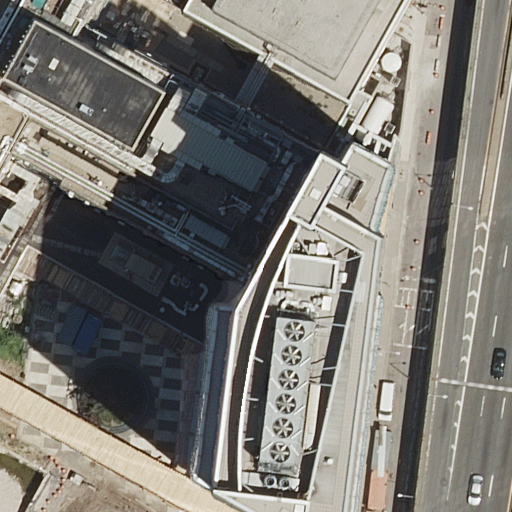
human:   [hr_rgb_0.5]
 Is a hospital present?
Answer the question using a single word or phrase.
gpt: yes

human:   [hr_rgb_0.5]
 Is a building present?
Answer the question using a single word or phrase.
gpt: yes

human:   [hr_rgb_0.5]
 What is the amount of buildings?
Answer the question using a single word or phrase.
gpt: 3

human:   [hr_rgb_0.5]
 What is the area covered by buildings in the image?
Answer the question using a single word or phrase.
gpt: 4862m2

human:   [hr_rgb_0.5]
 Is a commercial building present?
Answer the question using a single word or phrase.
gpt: no

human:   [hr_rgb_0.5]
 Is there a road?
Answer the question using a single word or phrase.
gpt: yes

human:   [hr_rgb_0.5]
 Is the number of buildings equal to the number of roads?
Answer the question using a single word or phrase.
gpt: no

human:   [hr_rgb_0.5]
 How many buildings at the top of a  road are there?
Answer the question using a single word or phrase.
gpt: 1

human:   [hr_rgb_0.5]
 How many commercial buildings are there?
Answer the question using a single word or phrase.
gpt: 0

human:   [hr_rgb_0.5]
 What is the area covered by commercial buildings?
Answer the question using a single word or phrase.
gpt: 0m2

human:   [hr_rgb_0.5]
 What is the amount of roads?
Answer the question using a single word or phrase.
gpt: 5

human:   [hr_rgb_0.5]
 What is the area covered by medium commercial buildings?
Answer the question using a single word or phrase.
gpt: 0m2

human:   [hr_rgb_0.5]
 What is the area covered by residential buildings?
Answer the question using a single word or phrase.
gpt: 4862m2

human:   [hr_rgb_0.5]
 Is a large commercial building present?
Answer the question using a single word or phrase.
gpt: no

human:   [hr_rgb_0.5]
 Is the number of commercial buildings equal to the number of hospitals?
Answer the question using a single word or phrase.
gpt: no

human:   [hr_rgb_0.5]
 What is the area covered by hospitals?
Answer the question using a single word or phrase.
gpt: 9968m2

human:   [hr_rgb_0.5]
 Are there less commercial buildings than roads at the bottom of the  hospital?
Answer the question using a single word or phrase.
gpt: yes

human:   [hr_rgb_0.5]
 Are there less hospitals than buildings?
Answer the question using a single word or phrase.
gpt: yes

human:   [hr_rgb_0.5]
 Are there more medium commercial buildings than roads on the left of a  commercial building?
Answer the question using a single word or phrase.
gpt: no

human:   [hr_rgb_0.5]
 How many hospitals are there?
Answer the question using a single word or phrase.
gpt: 1

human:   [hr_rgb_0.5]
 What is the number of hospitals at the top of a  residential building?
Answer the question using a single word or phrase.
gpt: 1

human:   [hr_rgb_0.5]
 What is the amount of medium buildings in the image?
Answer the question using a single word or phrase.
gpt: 0

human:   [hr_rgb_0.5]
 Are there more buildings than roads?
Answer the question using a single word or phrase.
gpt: no

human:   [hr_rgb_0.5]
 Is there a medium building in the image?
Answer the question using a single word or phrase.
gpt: no

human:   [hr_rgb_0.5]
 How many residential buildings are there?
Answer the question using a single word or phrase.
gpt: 3

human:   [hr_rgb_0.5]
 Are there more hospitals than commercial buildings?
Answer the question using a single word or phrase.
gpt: yes

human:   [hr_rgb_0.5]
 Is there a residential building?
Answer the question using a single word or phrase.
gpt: yes

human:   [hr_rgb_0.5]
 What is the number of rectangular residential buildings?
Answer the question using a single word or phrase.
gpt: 0

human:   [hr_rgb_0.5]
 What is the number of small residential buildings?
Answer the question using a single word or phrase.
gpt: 0

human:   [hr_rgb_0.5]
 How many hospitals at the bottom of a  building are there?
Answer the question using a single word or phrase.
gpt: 0

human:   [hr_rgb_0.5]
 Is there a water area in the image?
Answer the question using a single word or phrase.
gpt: no

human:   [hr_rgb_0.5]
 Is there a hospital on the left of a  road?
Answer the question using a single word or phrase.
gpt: yes

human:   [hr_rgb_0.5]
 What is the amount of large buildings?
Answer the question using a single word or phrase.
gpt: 3

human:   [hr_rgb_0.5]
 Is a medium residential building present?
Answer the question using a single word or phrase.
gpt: no

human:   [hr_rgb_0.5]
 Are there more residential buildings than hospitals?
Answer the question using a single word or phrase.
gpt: yes

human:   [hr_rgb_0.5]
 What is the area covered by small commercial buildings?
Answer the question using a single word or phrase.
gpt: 0m2

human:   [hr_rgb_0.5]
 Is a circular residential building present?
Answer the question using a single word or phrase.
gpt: no

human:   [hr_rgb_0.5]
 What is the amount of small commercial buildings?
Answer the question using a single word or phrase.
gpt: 0

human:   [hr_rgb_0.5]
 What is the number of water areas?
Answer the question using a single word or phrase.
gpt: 0

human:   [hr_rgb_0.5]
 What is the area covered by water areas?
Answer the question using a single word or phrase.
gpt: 0m2

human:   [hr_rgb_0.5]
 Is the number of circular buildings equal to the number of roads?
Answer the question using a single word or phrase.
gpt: no

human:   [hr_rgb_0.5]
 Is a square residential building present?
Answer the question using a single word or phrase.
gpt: no

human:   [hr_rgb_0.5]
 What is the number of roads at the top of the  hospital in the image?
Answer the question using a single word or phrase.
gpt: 0

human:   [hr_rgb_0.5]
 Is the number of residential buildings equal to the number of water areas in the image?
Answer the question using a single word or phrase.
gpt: no

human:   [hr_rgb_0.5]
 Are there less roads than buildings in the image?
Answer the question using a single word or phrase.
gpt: no

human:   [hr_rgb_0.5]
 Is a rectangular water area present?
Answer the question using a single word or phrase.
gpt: no

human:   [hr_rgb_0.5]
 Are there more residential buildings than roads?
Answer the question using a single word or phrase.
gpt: no

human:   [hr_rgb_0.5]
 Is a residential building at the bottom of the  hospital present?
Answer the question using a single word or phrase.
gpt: yes

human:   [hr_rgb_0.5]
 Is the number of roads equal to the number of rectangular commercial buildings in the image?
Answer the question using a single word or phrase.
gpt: no

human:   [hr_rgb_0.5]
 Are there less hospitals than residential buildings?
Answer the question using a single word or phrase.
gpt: yes

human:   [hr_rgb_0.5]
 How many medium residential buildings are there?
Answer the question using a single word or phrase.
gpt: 0

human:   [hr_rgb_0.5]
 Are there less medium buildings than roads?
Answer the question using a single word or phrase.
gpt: yes

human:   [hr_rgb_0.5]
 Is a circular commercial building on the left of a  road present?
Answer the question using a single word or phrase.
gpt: no

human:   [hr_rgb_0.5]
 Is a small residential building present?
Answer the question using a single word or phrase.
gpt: no

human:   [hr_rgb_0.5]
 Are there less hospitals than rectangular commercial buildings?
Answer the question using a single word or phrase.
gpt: no

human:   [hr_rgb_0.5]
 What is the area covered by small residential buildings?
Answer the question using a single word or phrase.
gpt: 0m2

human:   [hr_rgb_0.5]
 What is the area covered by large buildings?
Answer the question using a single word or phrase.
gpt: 4862m2

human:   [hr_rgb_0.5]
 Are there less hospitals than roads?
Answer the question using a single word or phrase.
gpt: yes

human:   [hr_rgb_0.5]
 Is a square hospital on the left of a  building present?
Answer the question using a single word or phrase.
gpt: no

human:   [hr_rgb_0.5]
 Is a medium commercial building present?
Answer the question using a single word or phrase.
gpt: no

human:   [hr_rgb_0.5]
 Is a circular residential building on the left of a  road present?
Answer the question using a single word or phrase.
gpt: no

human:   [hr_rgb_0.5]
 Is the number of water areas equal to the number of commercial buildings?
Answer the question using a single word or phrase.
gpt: yes

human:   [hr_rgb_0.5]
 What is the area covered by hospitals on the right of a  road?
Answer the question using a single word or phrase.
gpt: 0m2

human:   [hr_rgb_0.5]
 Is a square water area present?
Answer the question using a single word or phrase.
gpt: no